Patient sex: M
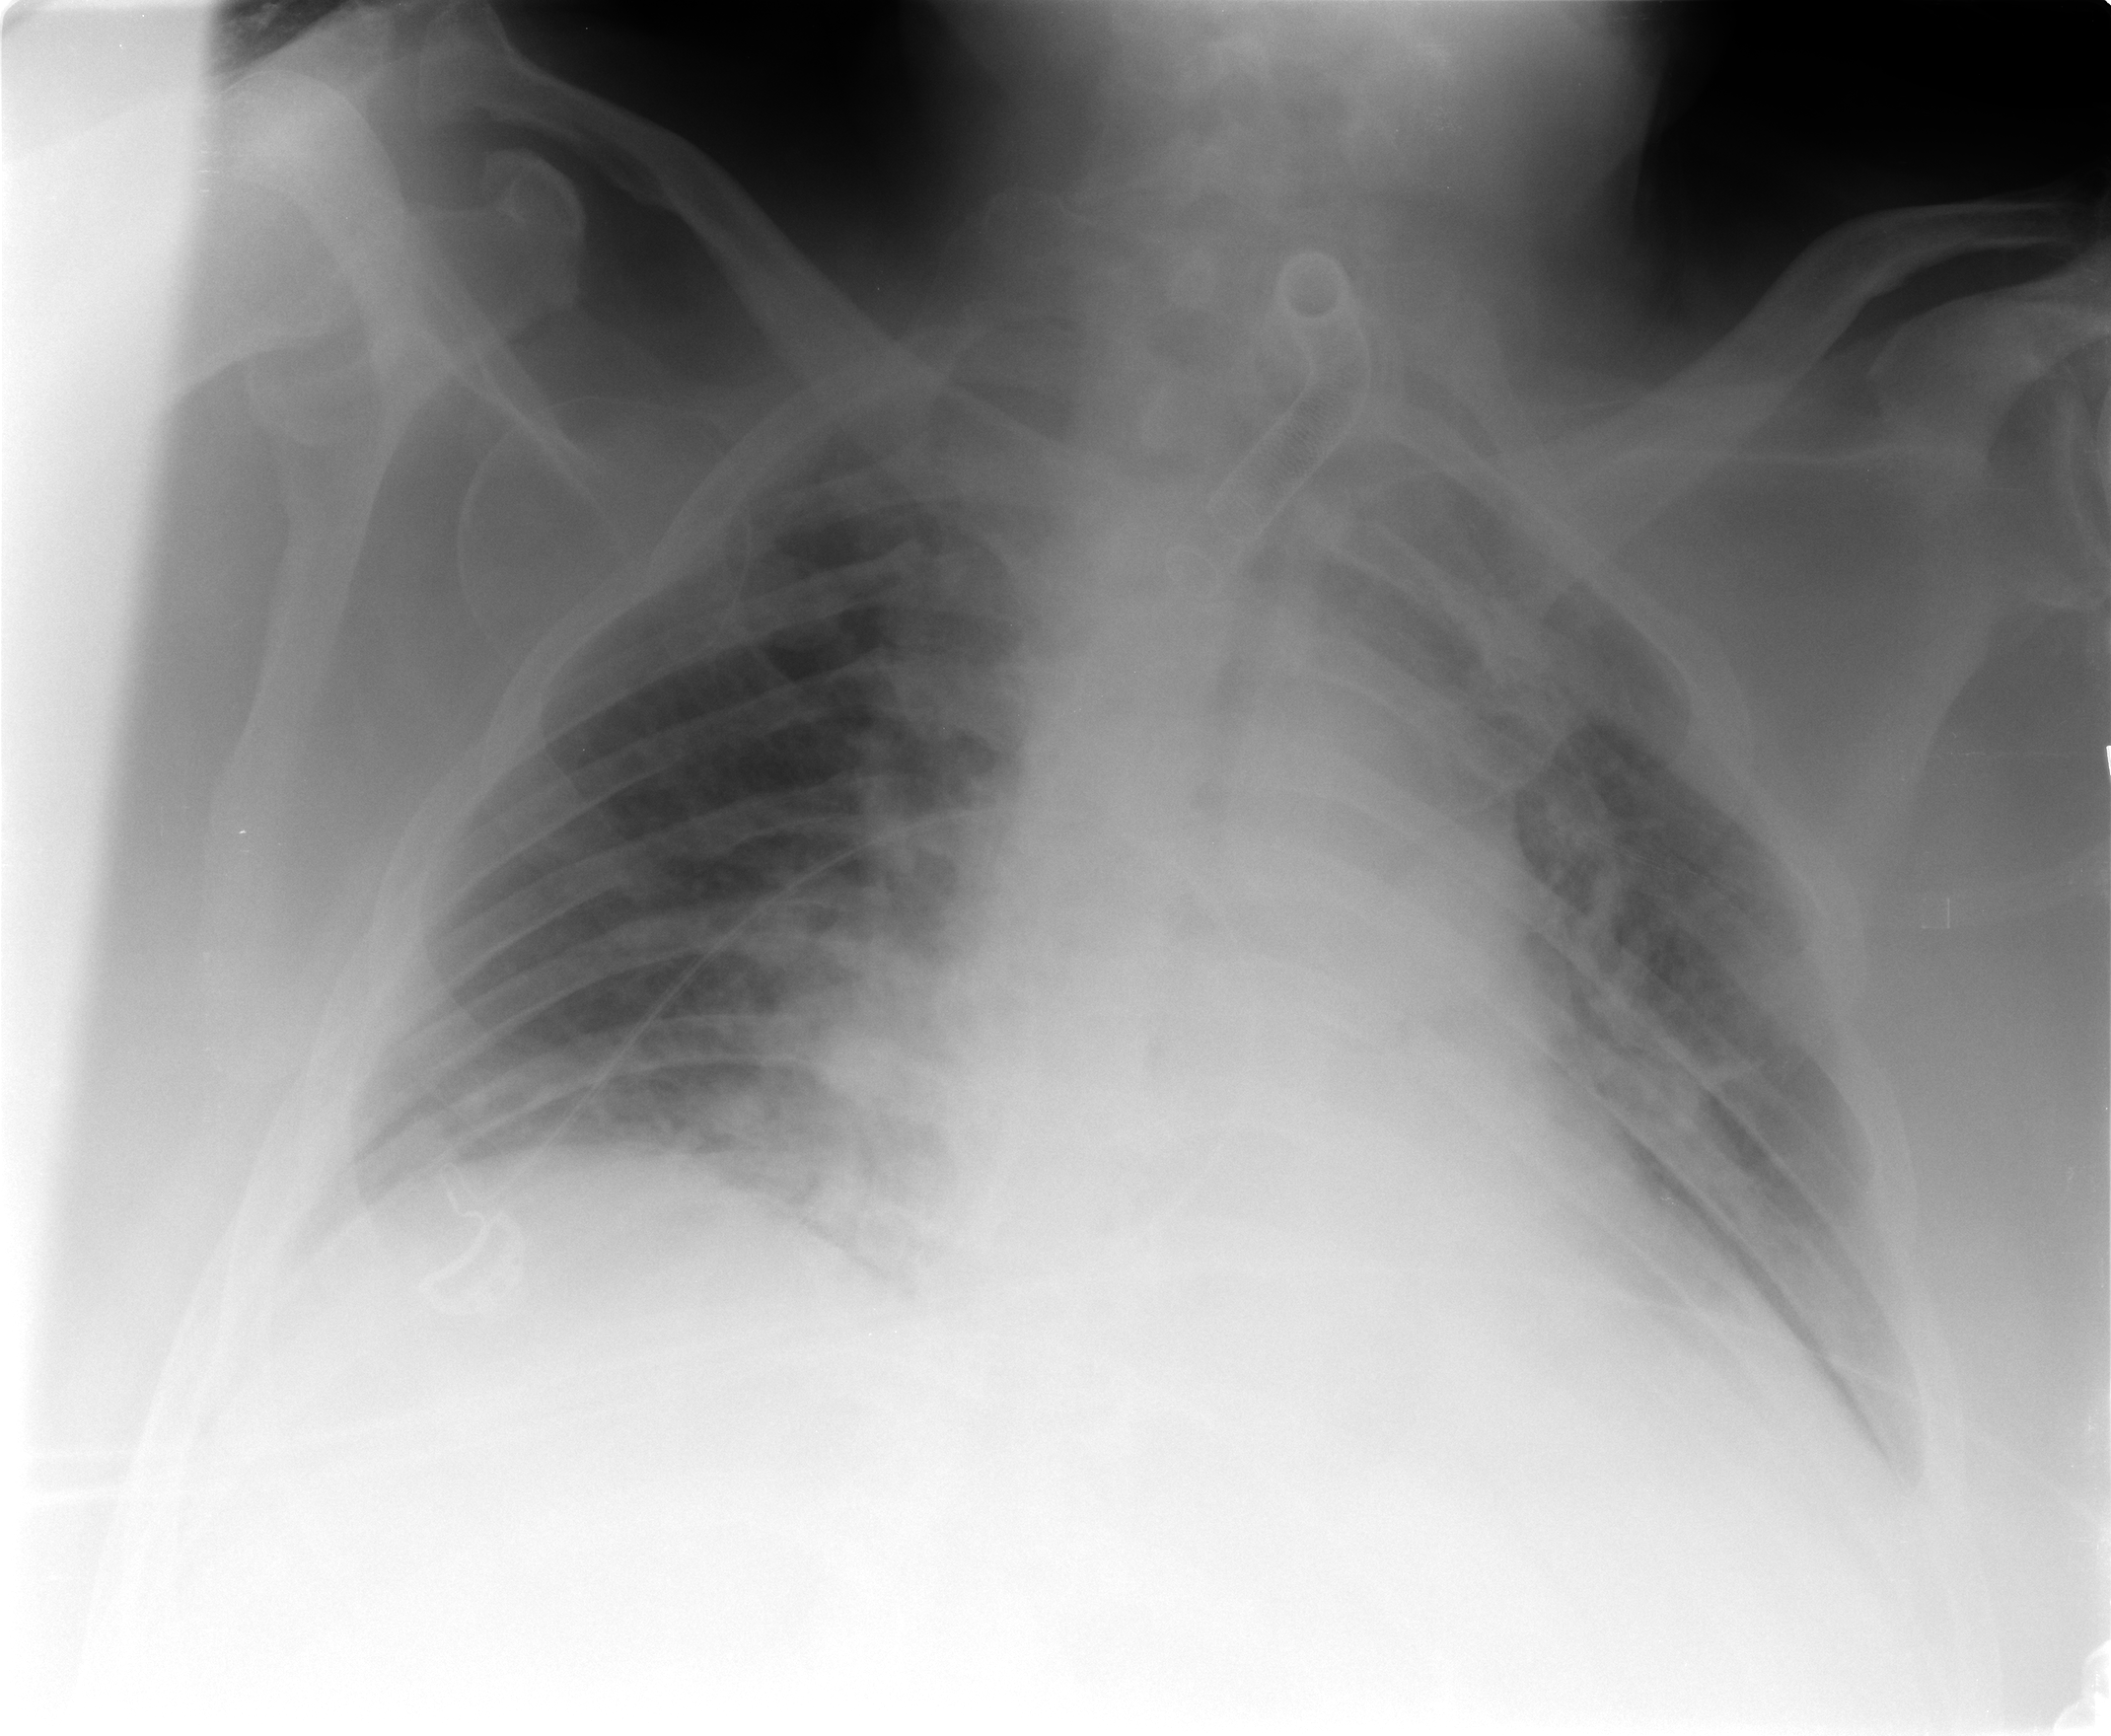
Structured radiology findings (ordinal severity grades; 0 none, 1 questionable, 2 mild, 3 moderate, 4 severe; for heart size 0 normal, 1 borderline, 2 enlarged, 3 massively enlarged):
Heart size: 2
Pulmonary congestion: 2
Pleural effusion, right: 1
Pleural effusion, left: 2
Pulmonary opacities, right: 2
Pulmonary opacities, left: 1
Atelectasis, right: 2
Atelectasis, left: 2